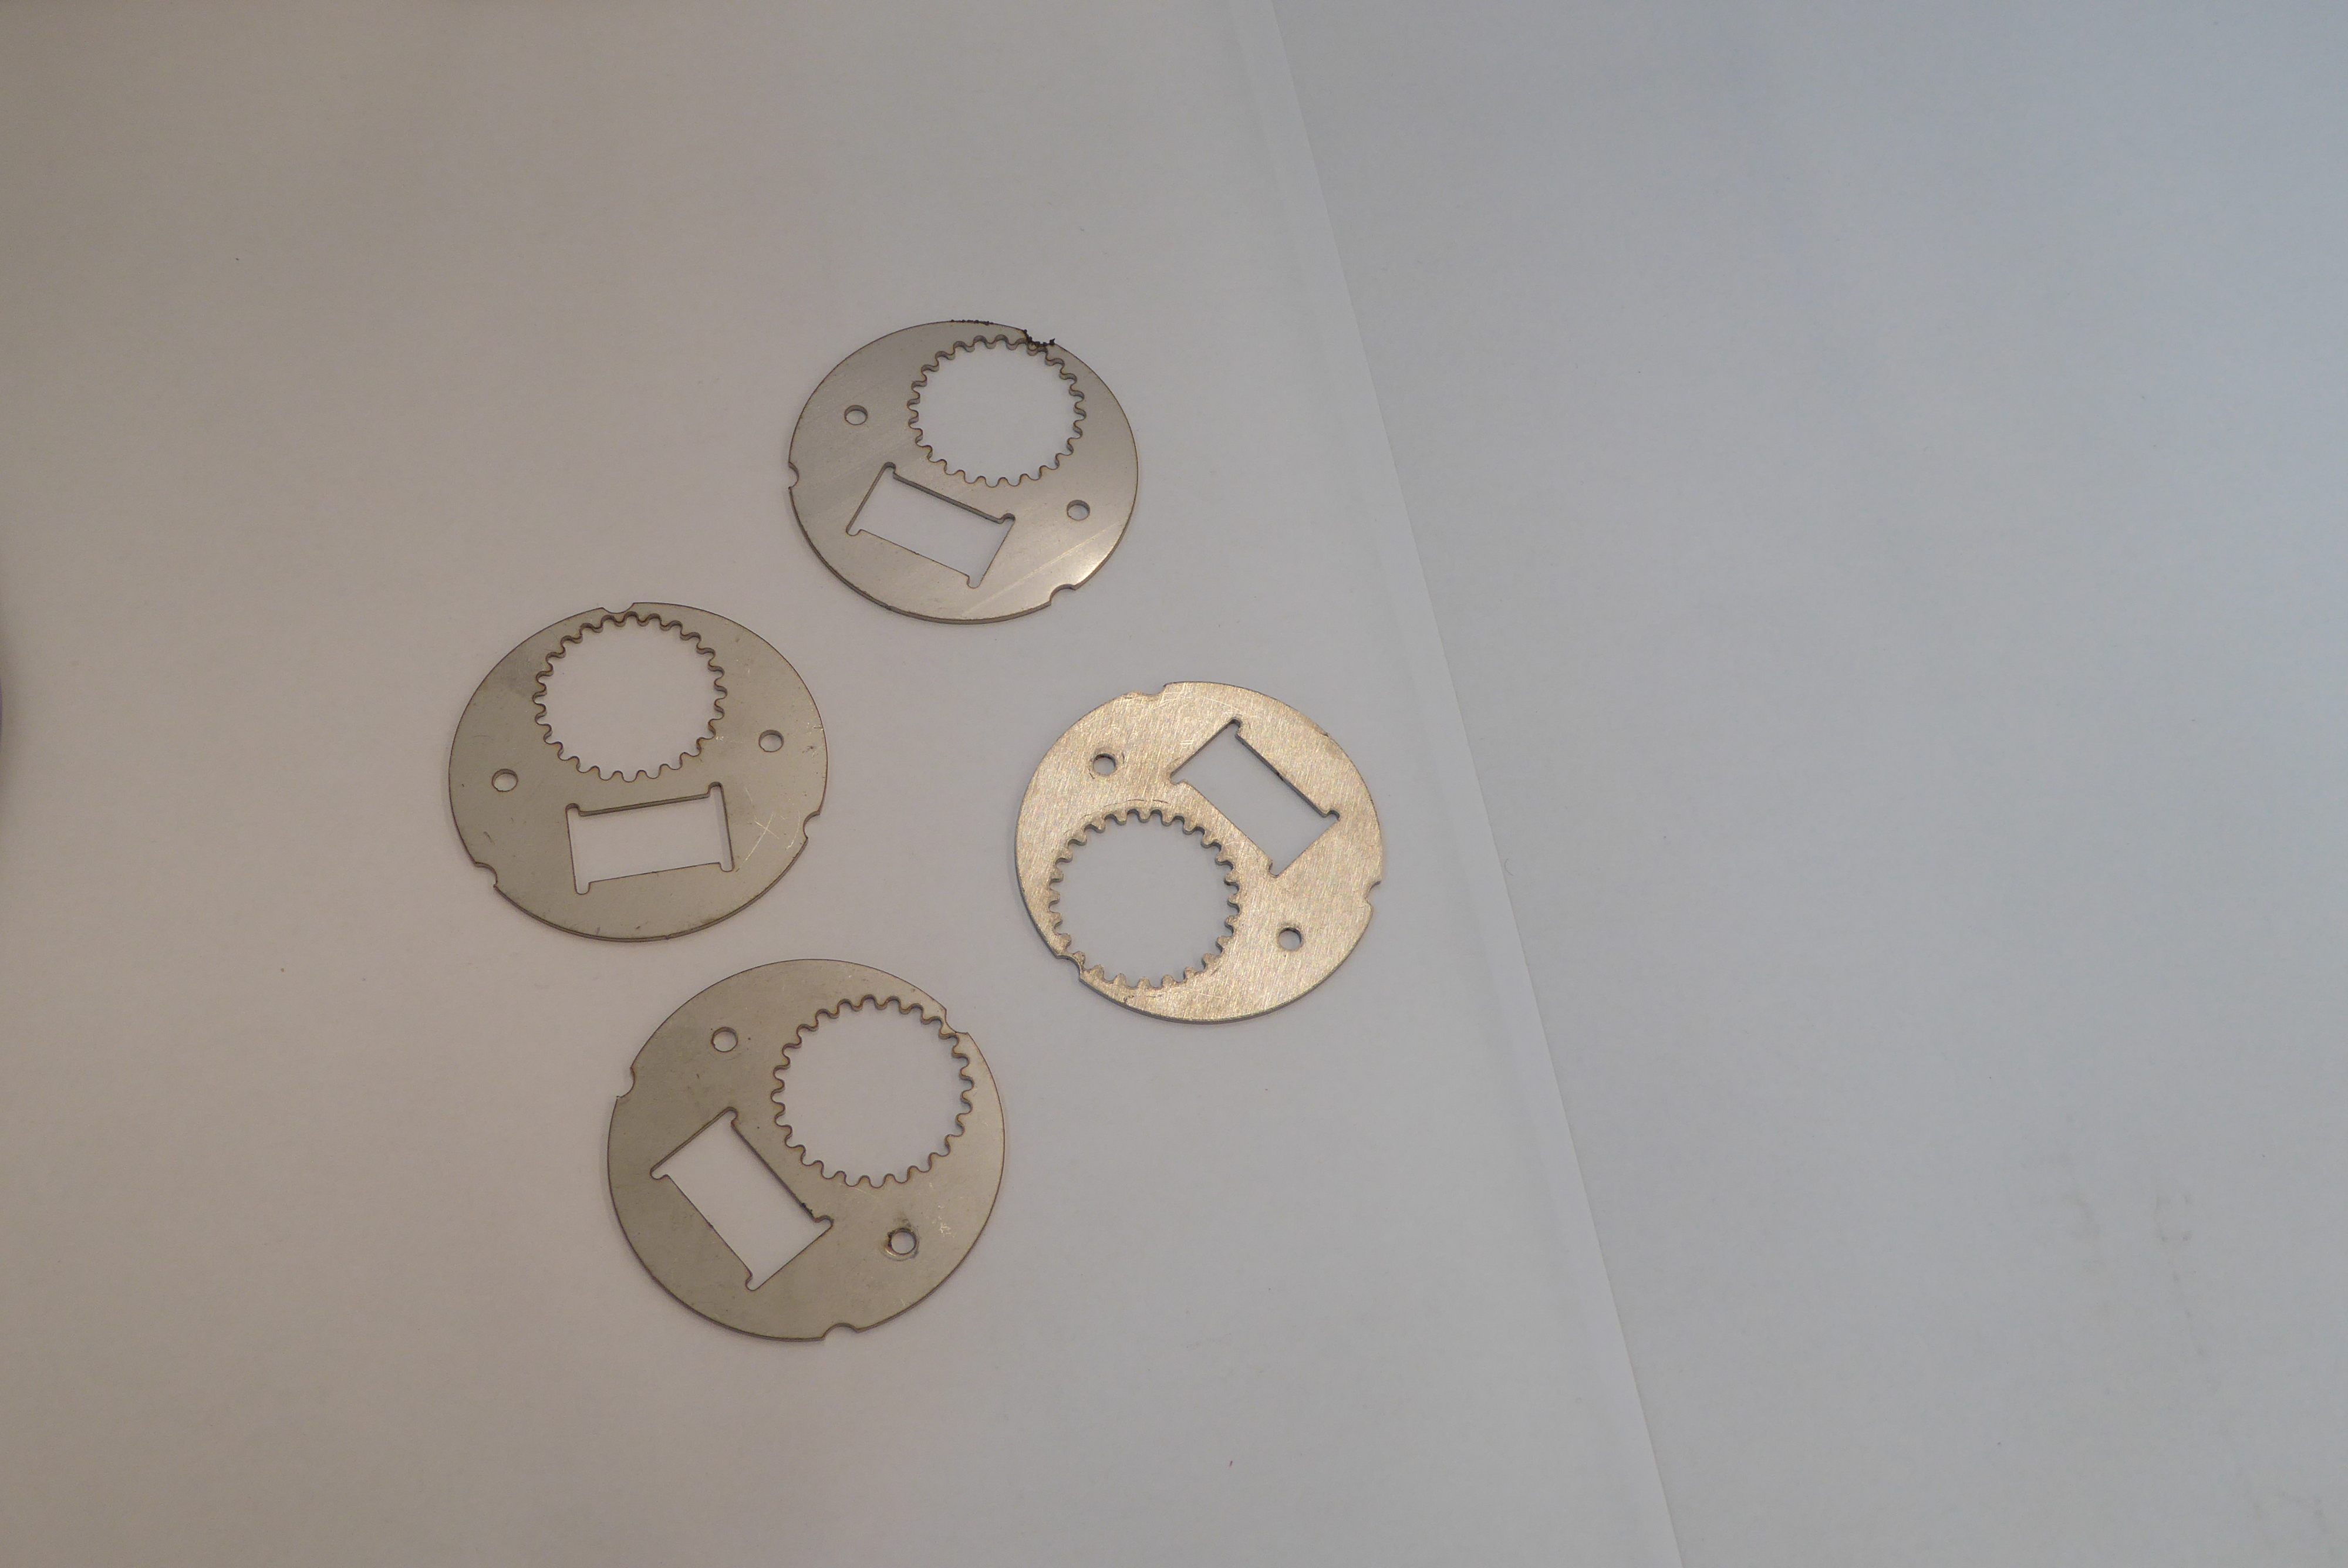
Label: Bottle Opener - Inlay